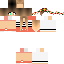
A female human skin with medium skin, wearing brown long hair dressed in a blue hoodie and black pants, featuring a closed mouth.